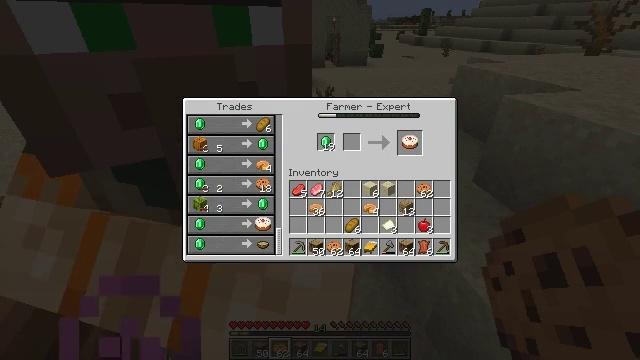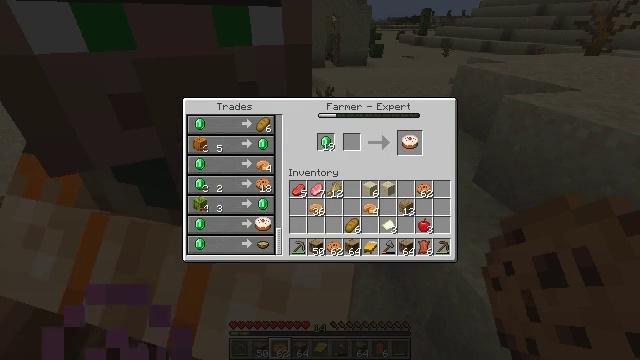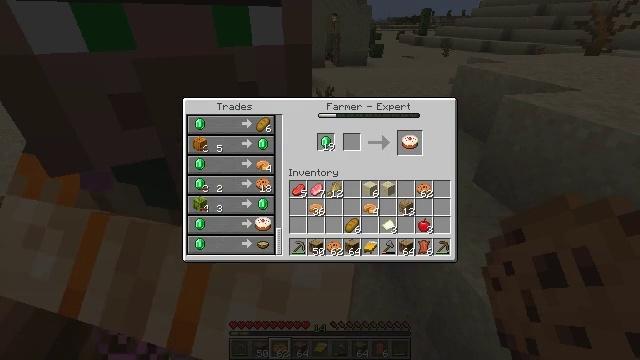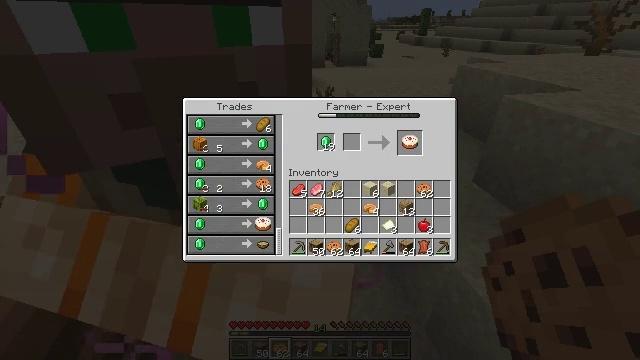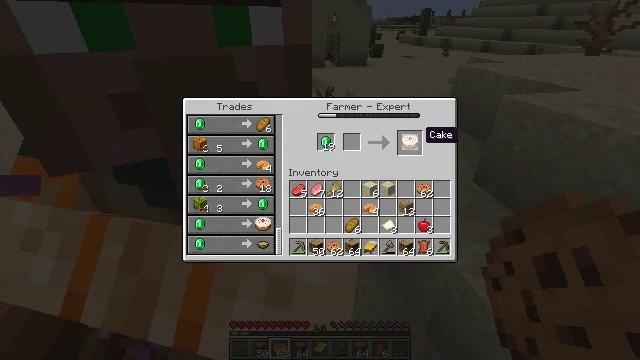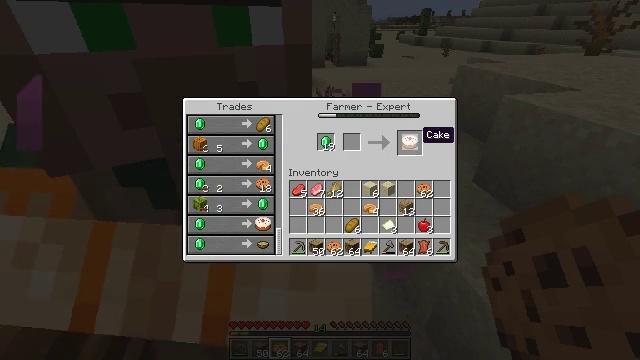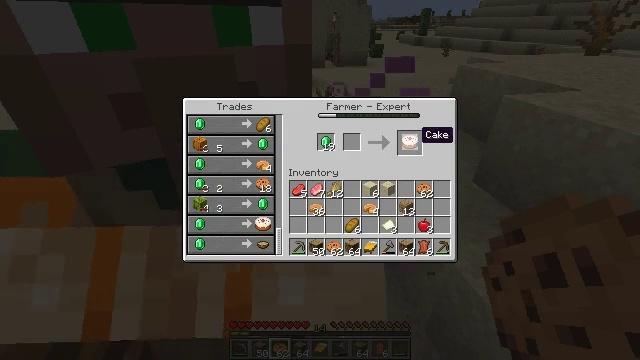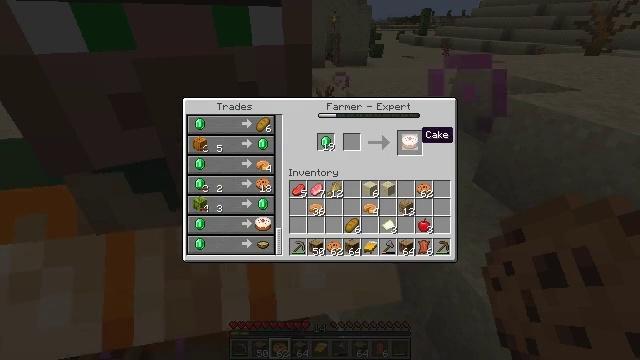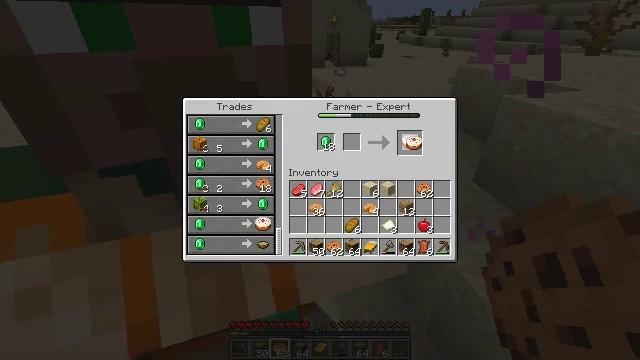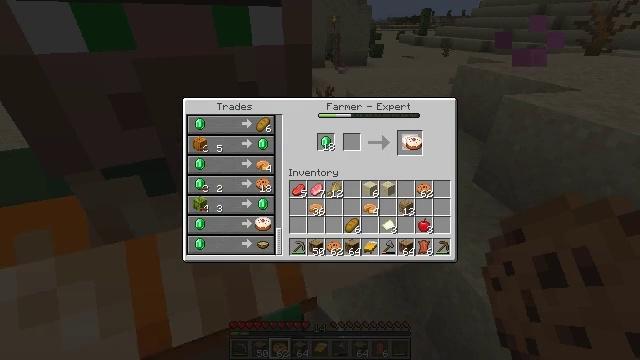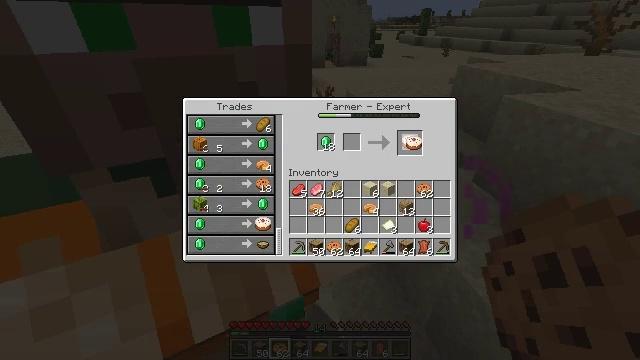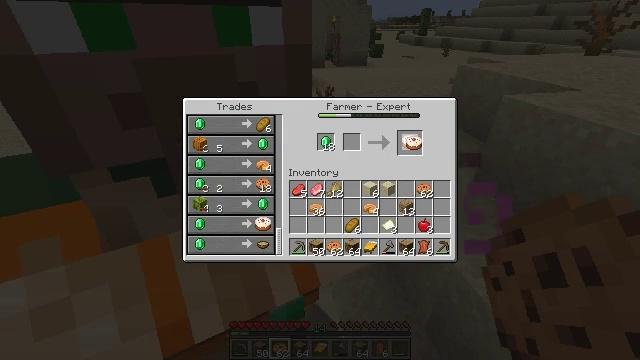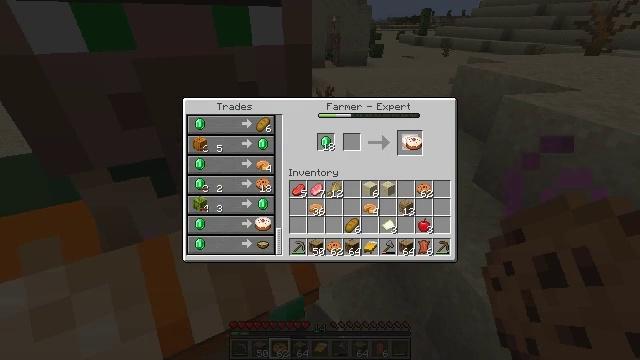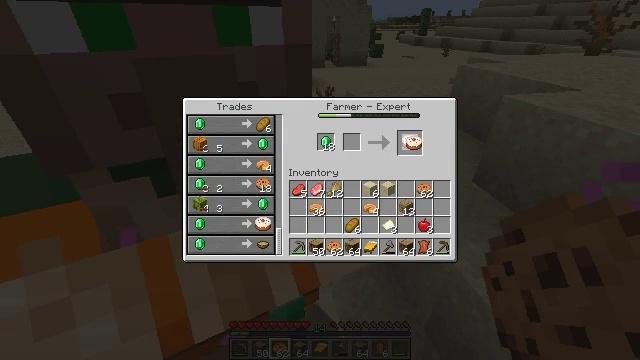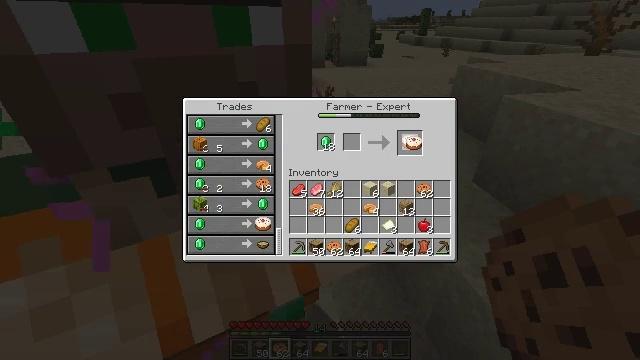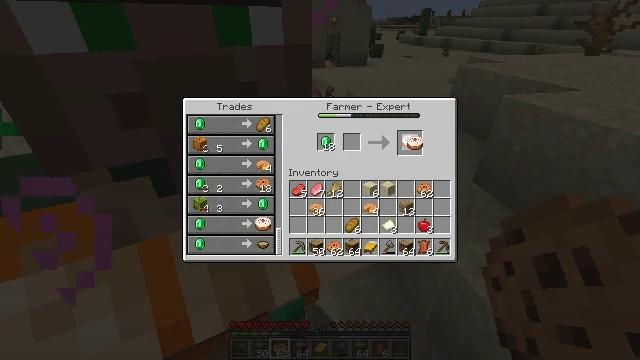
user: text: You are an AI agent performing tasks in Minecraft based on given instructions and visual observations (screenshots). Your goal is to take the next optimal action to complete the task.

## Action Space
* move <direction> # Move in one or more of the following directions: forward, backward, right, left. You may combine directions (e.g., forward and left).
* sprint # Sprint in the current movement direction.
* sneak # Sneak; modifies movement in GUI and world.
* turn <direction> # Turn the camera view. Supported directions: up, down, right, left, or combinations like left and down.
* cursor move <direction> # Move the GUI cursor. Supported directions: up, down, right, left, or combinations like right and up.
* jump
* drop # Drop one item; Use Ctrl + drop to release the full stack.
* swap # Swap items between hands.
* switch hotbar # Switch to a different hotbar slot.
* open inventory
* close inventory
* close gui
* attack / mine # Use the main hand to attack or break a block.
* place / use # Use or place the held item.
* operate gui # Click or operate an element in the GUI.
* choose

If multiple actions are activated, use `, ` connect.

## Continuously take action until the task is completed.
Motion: motion action
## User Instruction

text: Utilize the crafting table to craft a cake.
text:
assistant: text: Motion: no_op
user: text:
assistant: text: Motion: no_op
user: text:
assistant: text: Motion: no_op
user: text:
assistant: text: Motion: no_op
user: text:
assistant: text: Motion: no_op
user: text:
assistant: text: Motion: no_op
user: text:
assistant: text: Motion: no_op
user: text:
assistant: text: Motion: operate gui
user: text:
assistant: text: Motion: operate gui
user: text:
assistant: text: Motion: operate gui
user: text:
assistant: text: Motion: no_op
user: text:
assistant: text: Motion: no_op
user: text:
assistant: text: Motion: no_op
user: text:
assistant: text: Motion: no_op
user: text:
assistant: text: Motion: no_op
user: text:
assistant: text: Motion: no_op
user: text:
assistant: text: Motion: no_op
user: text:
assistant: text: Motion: no_op
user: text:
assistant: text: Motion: no_op
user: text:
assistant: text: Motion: no_op
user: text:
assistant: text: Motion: no_op
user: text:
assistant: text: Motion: no_op
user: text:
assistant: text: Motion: no_op
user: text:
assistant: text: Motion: no_op
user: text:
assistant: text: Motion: operate gui
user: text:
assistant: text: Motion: operate gui
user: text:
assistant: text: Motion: operate gui
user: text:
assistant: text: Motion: no_op
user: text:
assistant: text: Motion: no_op
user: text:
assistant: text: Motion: no_op